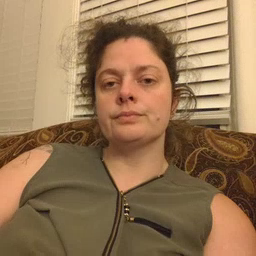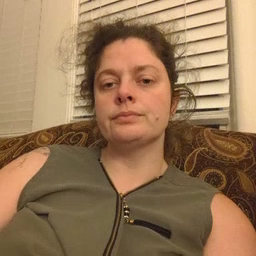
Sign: toothbrush